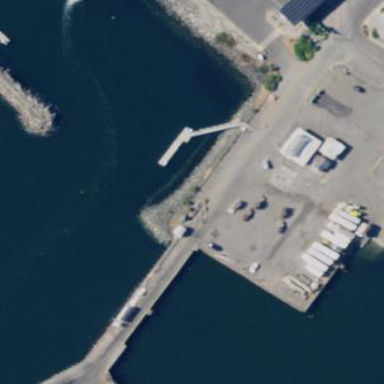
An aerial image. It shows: Breakwater structure.